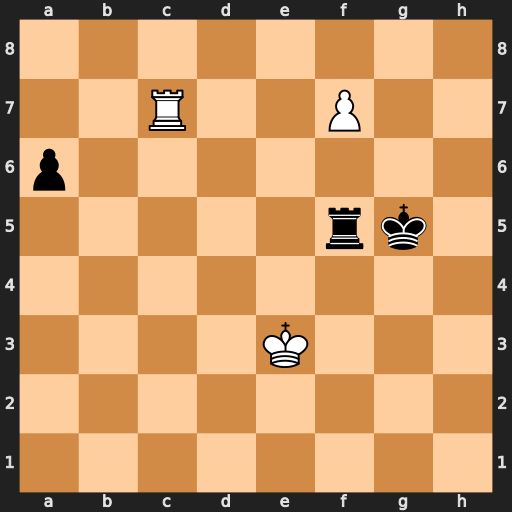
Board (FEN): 8/2R2P2/p7/5rk1/8/4K3/8/8
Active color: w
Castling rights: -
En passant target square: -
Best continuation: Rc5 Rxc5 f8=Q